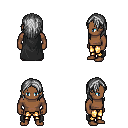
a pixel art fantasy rpg character, male body template, human, dark skin, black cape, gold greaves, gray long hairstyle, four views (front, back, left, right), 2x2 character sprite sheet, small pixel art, hard edges, no anti-aliasing